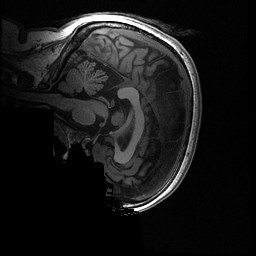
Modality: T1w
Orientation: sagittal
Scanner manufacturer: ge
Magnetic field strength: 3 T
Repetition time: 0.008164 s
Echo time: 0.003184 s